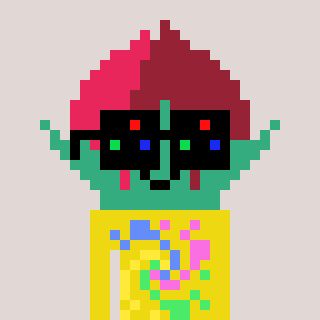
a pixel art character with square black sunglasses, a rosebud-shaped head and a yellow-colored body on a warm background